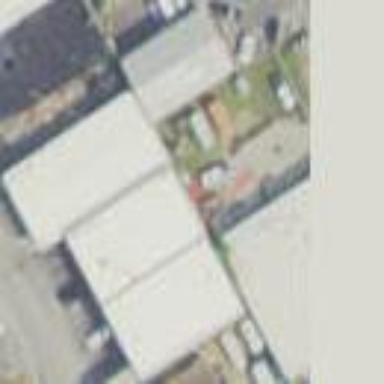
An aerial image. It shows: Commercial building.